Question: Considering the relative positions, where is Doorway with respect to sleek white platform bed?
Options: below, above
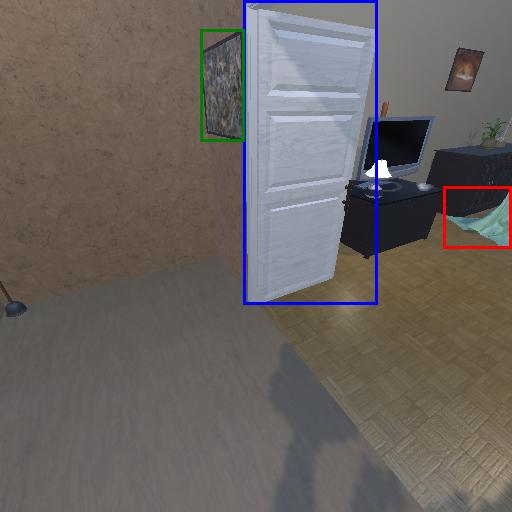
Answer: below